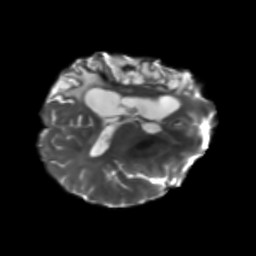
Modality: T2w
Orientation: axial
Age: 51
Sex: female
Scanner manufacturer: siemens
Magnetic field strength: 3 T
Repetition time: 5.47 s
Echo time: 0.0854 s